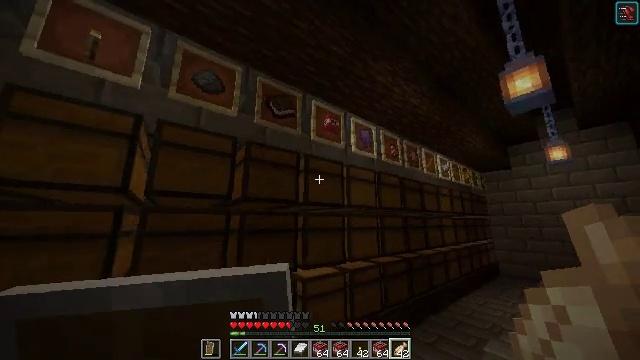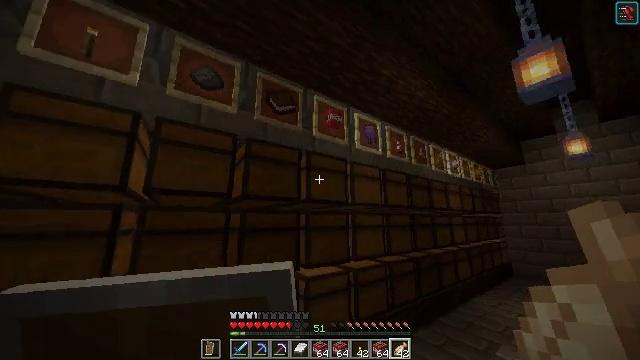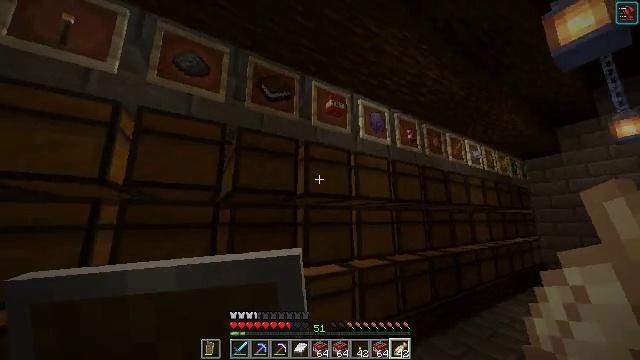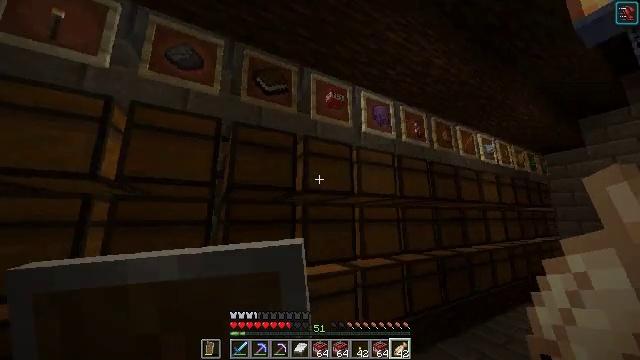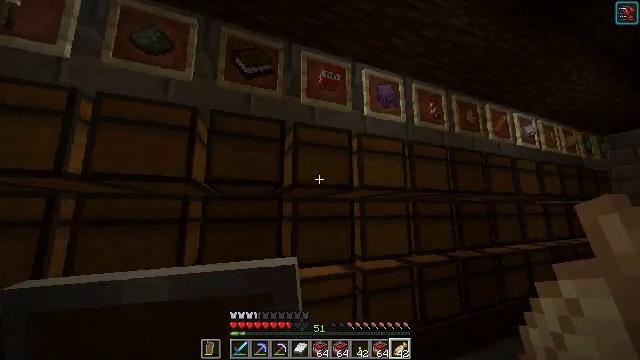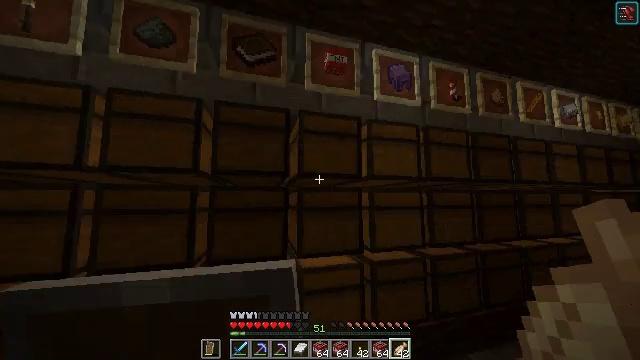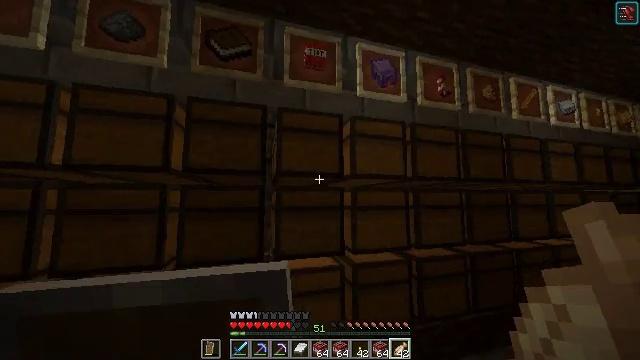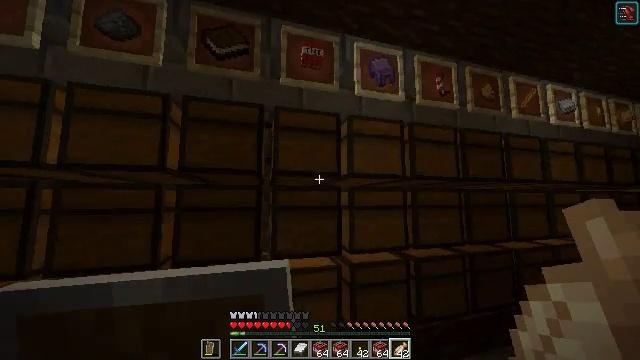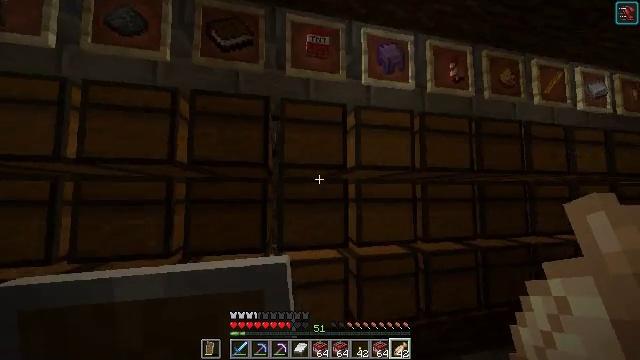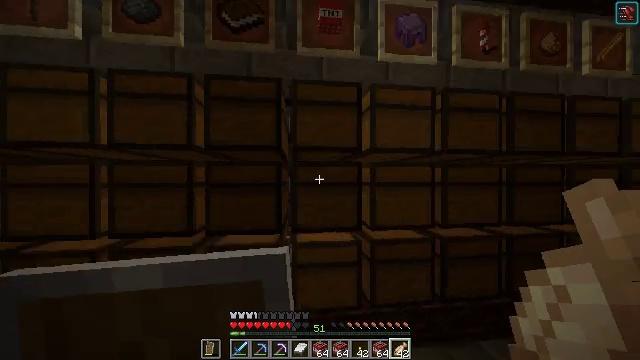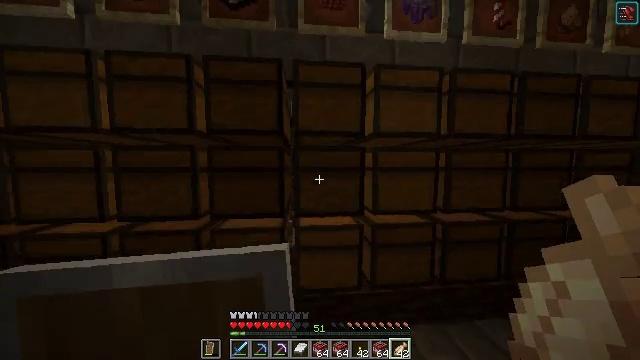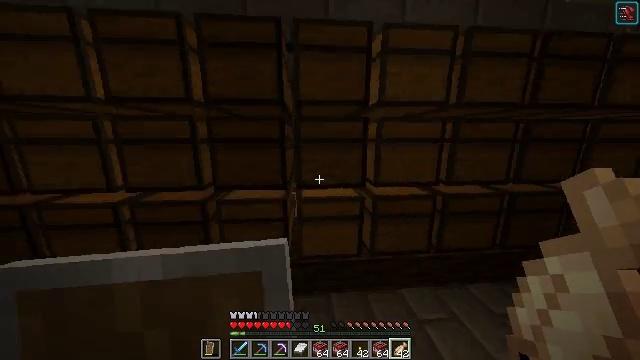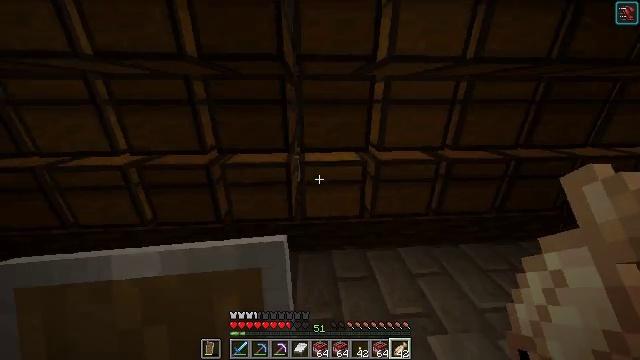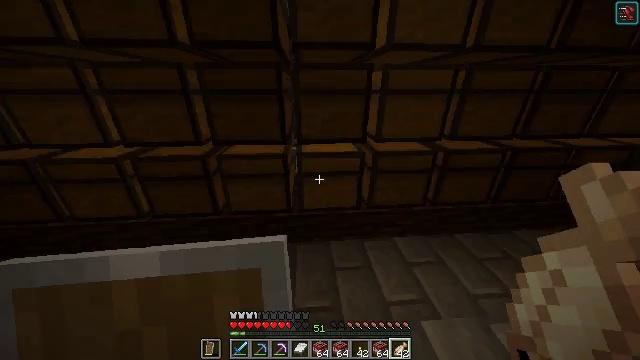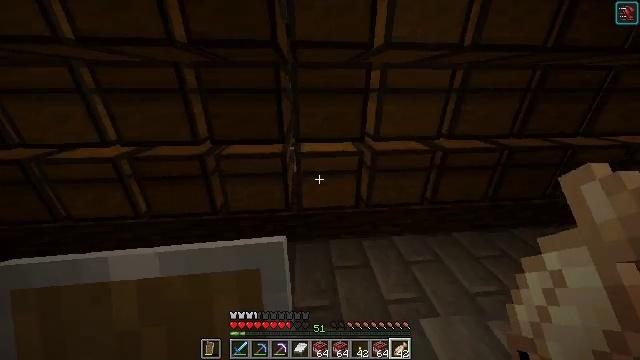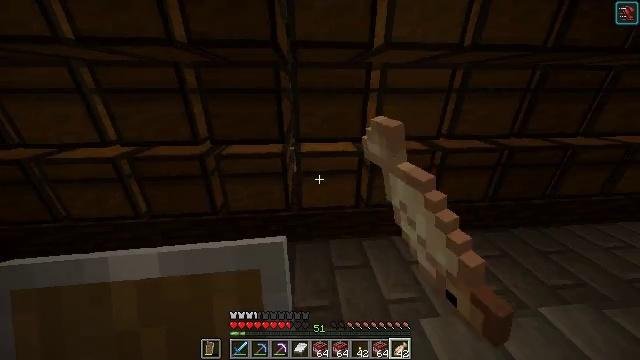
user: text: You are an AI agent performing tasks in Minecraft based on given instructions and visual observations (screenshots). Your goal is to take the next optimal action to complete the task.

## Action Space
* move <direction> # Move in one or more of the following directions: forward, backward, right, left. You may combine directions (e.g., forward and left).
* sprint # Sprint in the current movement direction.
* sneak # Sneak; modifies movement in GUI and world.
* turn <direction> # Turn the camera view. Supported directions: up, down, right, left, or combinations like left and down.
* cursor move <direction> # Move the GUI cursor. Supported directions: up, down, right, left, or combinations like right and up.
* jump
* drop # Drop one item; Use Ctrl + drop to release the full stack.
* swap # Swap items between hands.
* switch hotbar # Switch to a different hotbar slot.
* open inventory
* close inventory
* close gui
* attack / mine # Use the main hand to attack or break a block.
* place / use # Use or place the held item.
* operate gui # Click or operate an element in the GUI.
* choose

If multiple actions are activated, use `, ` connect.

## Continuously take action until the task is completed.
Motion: motion action
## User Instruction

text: Put materials on the crafting table to craft TNT.
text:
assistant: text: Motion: move forward and move right, turn left
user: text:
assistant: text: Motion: move forward and move right, turn left
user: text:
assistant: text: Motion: move forward and move right, turn left
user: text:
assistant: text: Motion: move forward and move right, turn left and down
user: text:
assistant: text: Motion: move right, turn left and down
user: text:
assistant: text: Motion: no_op
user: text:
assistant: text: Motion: no_op
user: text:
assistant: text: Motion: turn left and down
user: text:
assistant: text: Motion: turn left and down
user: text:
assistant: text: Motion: turn down
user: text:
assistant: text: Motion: turn down
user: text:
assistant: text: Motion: turn left and down
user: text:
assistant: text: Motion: turn down
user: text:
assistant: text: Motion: use / place
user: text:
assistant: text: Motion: use / place
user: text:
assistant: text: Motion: no_op
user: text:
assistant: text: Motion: no_op
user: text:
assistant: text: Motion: no_op
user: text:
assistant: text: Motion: open gui
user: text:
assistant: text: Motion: no_op
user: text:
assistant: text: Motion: no_op
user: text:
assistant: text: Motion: no_op
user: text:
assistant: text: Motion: no_op
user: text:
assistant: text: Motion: cursor move right
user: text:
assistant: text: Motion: sneak, cursor move right
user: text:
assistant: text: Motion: sneak, cursor move right and down
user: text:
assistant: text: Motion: sneak, cursor move right and down
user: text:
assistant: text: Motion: sneak, cursor move down
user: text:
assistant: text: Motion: sneak, cursor move down
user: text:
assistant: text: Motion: sneak